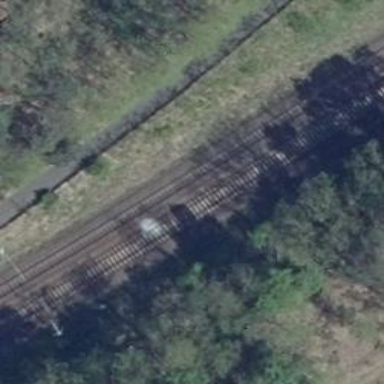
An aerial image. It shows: Railway with electrified contact lines.